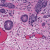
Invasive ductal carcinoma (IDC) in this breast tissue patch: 1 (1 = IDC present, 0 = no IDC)